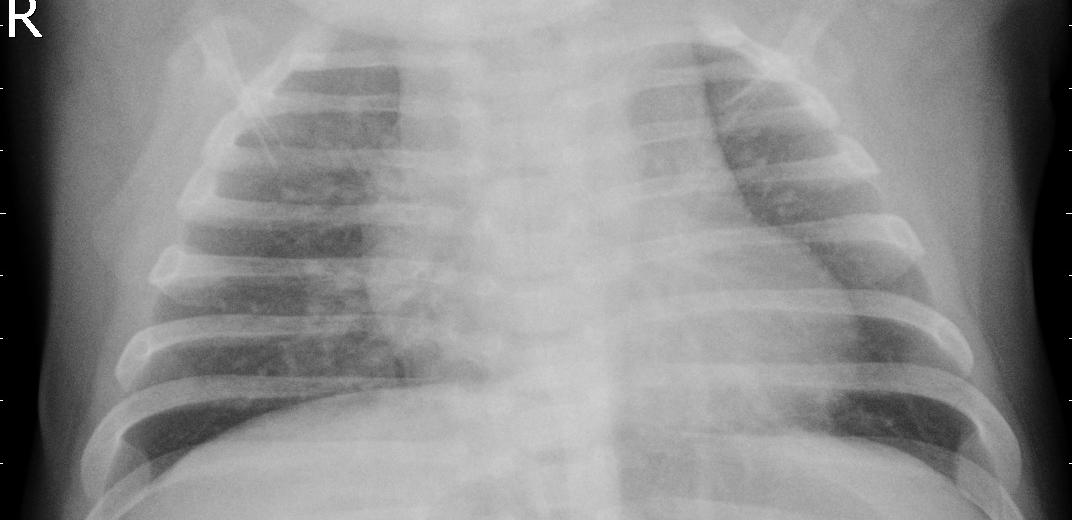
Diagnosis: PNEUMONIA